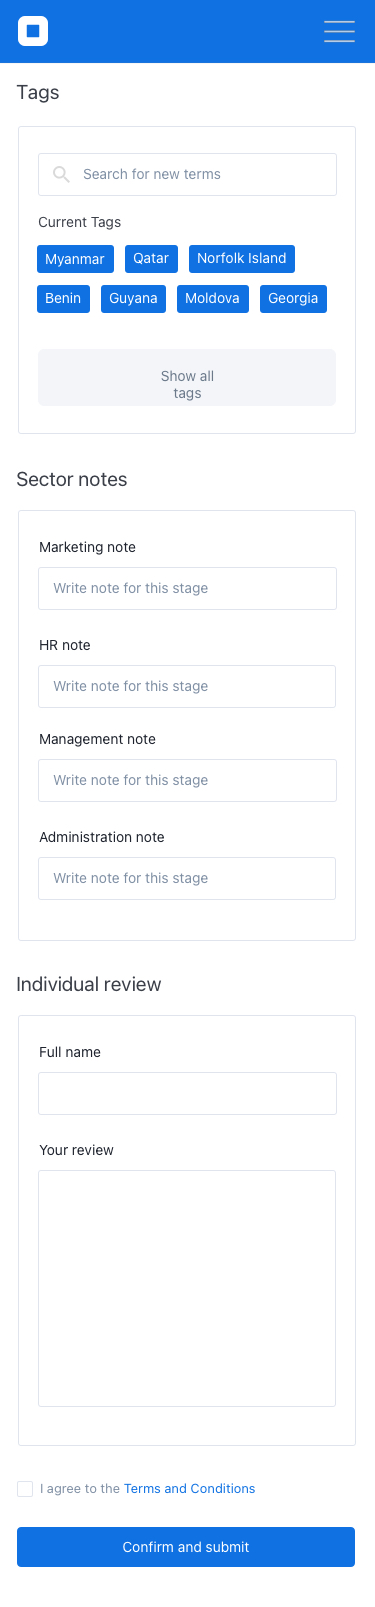
Text in this UI design:
I agree to the Terms and Conditions
Confirm and submit
Administration note
Write note for this stage
Management note
Write note for this stage
HR note
Write note for this stage
Marketing note
Write note for this stage
Sector notes
Your review
Full name
Individual review
Myanmar
Qatar
Norfolk Island
Benin
Guyana
Moldova
Georgia
Current Tags
Search for new terms
Show all tags
Tags